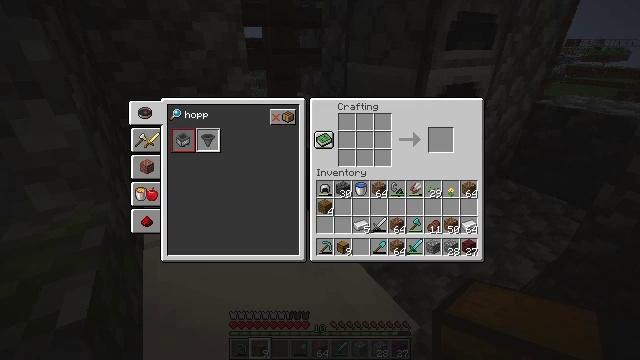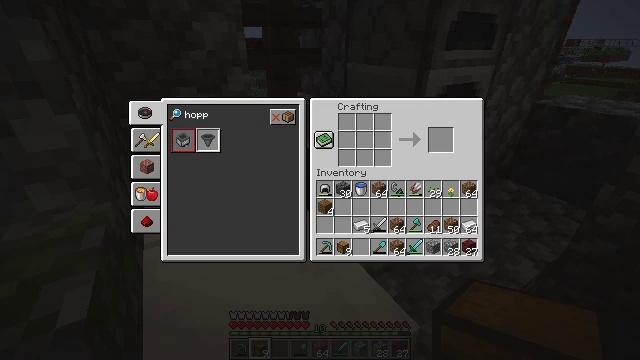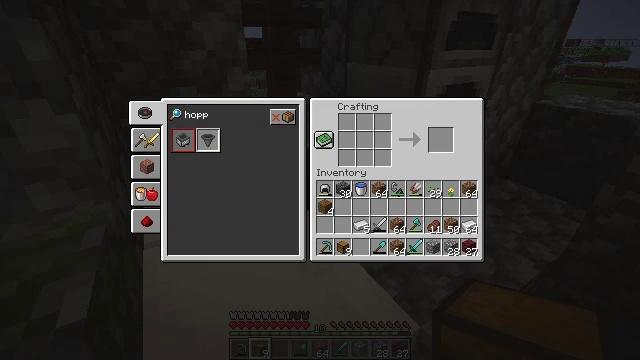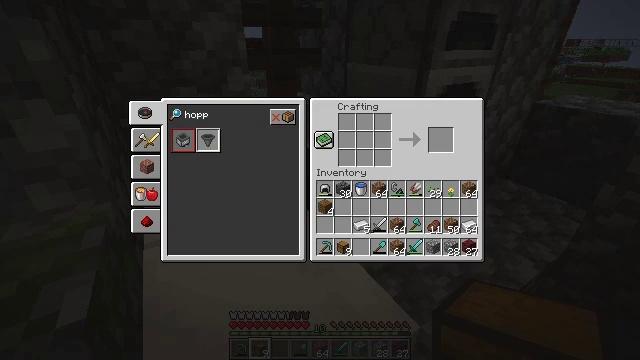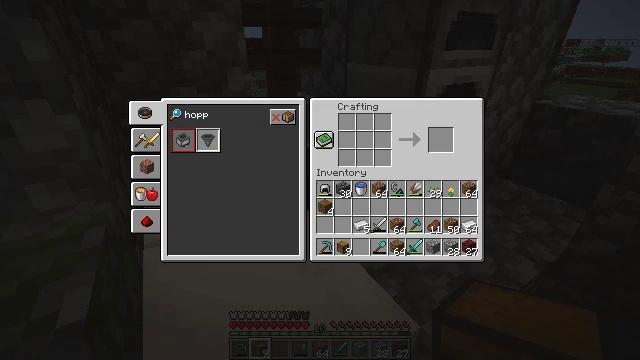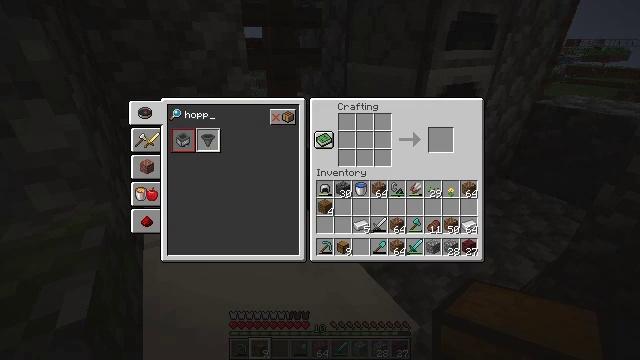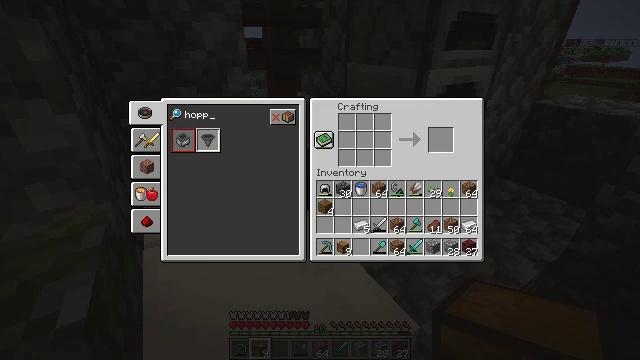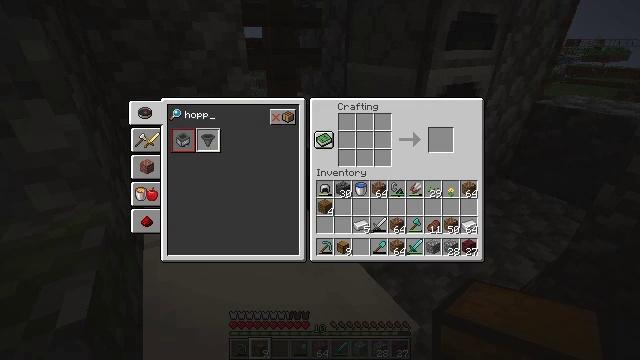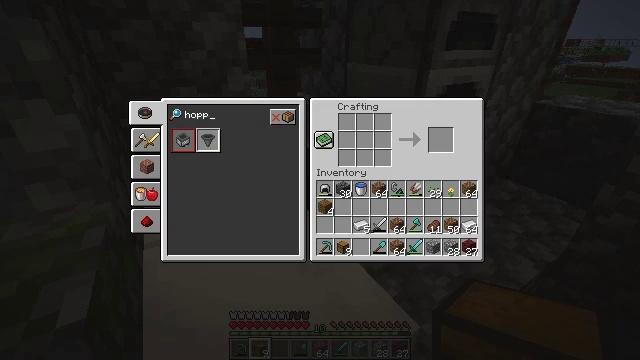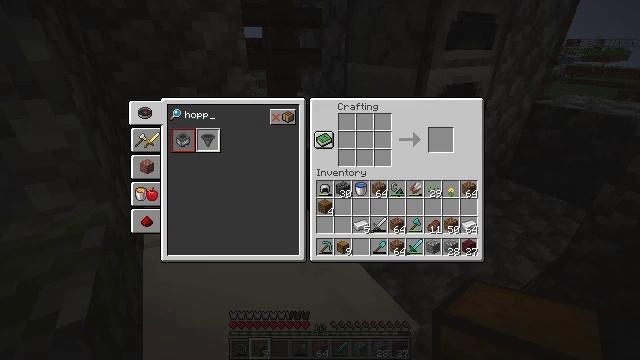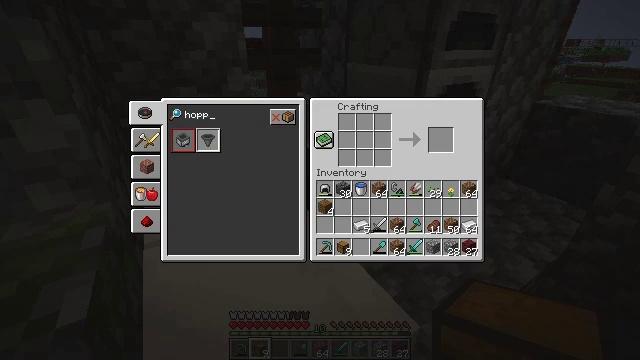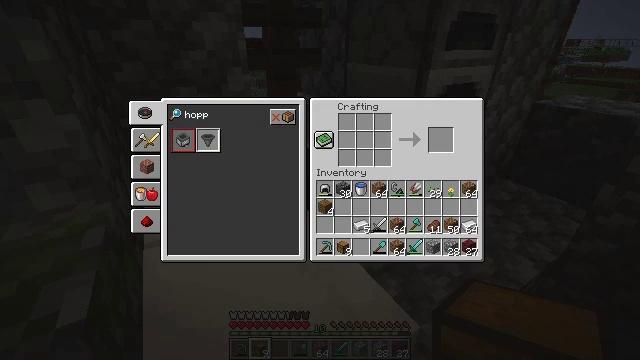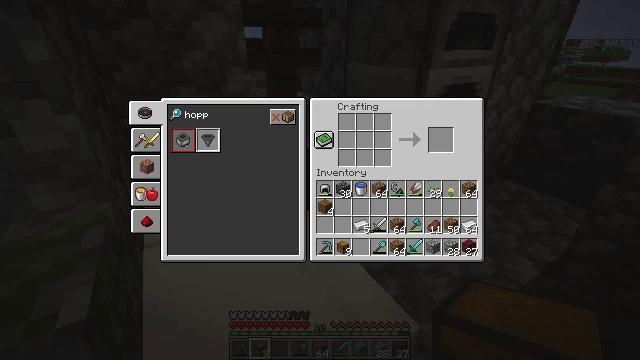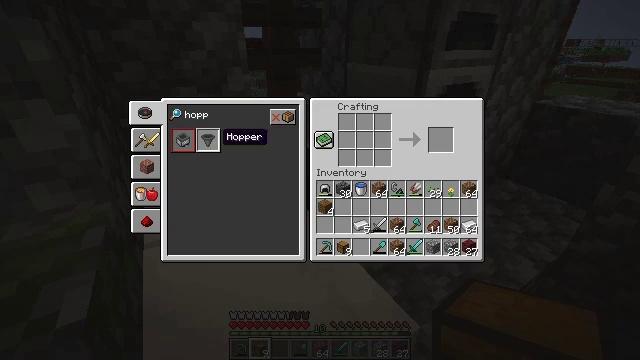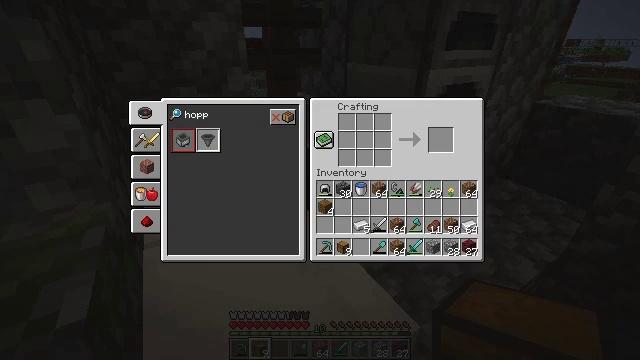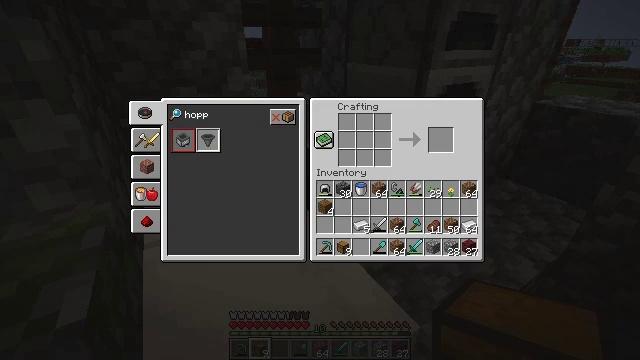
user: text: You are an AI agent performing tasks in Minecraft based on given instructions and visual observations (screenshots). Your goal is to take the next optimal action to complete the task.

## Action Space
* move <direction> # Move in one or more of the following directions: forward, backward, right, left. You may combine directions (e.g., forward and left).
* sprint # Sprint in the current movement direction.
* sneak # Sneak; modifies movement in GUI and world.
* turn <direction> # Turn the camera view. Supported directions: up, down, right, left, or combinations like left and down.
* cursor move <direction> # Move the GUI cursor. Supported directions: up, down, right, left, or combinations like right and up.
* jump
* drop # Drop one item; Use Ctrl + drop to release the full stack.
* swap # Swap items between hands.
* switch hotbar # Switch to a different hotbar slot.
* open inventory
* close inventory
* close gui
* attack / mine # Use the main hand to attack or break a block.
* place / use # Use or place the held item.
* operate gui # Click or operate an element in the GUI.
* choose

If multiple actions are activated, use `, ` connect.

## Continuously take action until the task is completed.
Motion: motion action
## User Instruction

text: Obtain a hopper using iron and a chest.
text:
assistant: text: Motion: sneak
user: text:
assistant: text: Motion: sneak
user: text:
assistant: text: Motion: sneak
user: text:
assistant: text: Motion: sneak
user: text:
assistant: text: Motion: sneak
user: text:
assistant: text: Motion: sneak
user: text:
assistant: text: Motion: sneak
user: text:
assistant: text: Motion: sneak
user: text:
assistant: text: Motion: sneak
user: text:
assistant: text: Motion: sneak
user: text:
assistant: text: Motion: sneak
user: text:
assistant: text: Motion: sneak, cursor move down
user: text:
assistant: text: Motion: sneak, cursor move down
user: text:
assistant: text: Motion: sneak, cursor move down
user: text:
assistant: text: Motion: sneak
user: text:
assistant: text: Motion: sneak
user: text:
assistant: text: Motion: sneak
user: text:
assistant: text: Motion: sneak
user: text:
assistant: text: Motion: sneak
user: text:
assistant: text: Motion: sneak
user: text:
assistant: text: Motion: sneak
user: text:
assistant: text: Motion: sneak
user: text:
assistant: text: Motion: sneak, operate gui
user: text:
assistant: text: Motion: sneak, operate gui
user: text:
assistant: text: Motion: sneak
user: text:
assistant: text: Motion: sneak
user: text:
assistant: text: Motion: sneak, cursor move right
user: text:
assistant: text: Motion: sneak, cursor move right and down
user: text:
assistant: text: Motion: sneak, cursor move right and down
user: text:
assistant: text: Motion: sneak, cursor move right